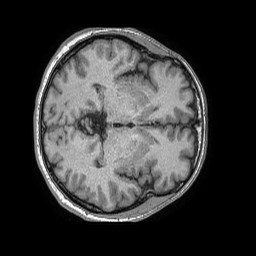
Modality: T1w
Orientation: axial
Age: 59
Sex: male
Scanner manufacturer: philips
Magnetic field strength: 1.5 T
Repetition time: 0.007543 s
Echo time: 0.003429 s